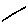
Label: line